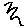
Label: zigzag